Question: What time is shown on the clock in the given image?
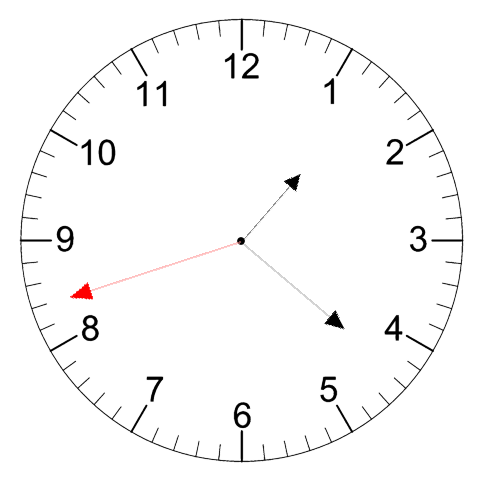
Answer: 01:21:42